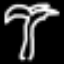
Label: palm tree